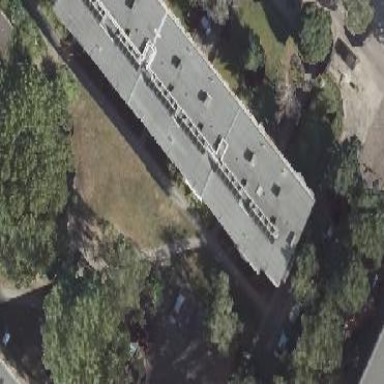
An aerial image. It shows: Building with apartments and flat roof.